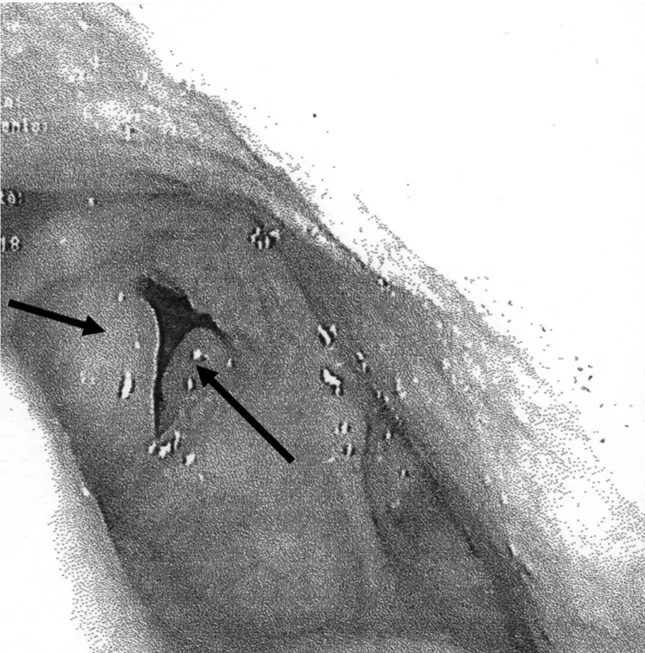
Endoscopic image showing edematous vocal cords (arrows).
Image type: endoscopy (airway_endoscopy)